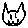
Label: cat